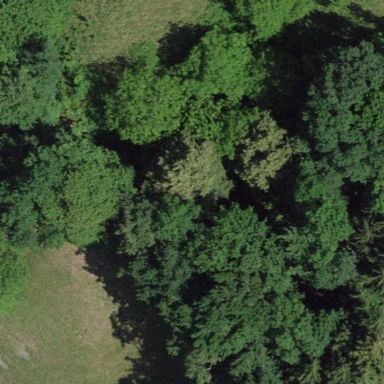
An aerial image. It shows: Forest area.